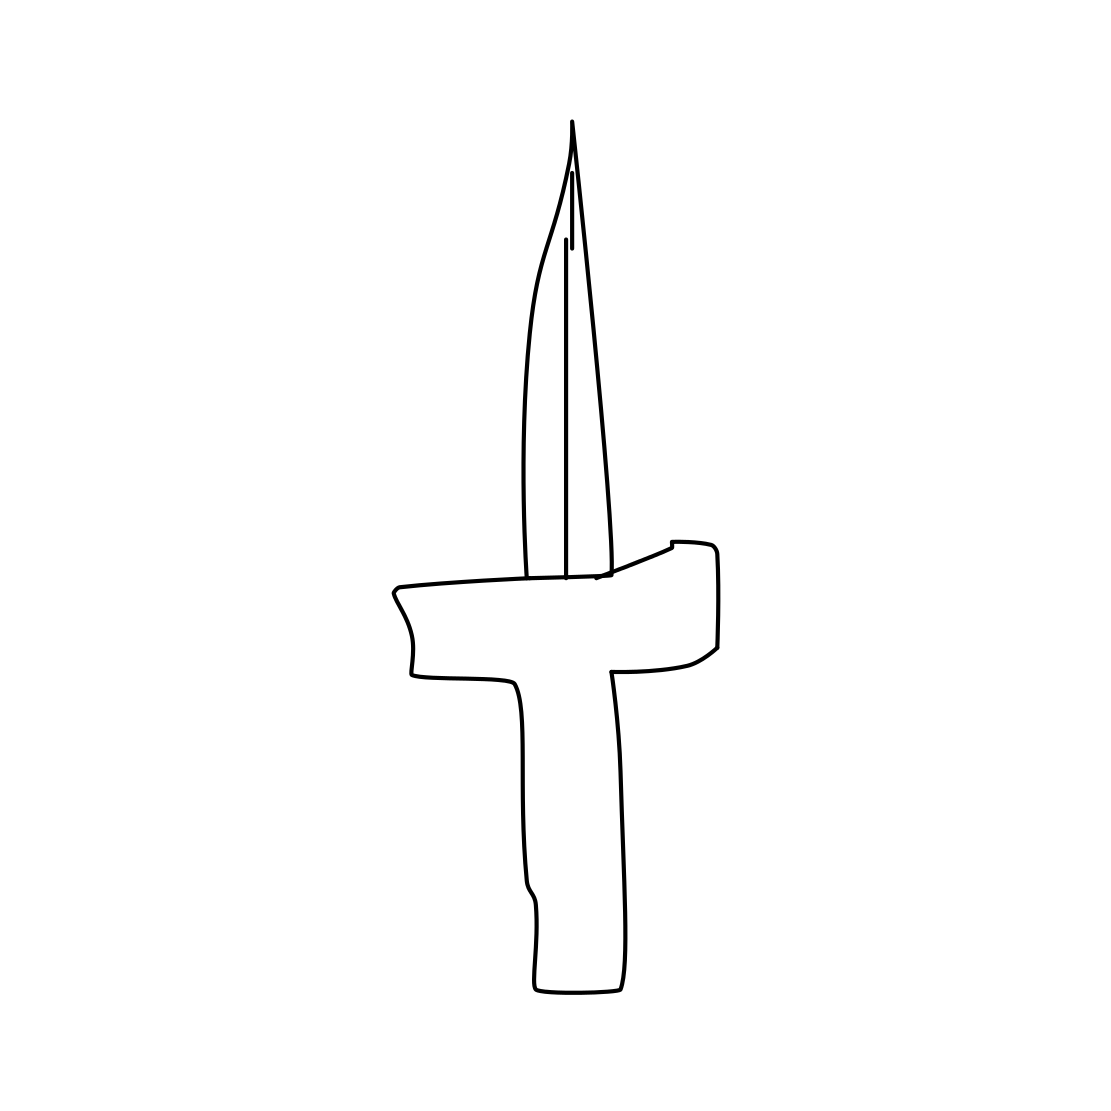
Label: sword